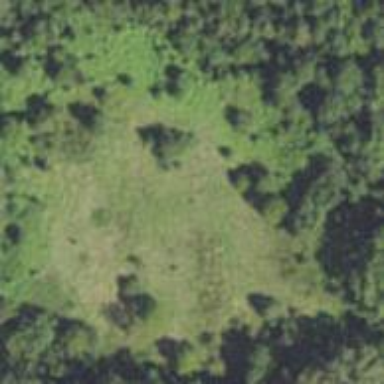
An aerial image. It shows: Area covered in scrub vegetation.